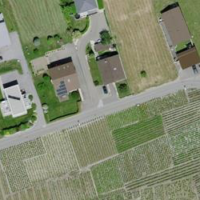
EUNIS habitat code: 40
Species observed at this site:
Cotinus coggygria